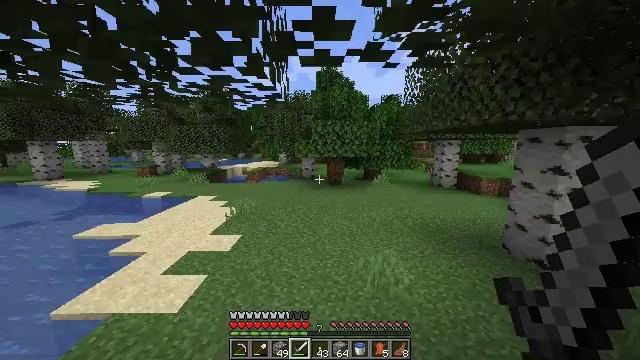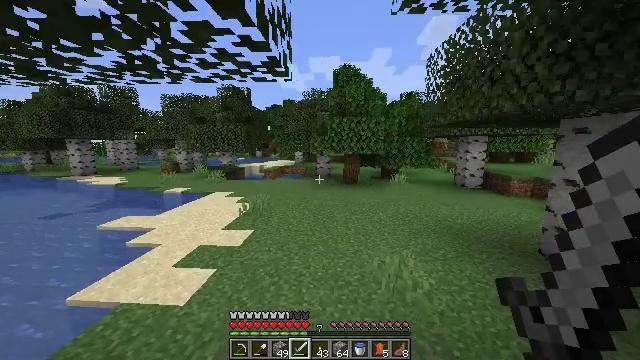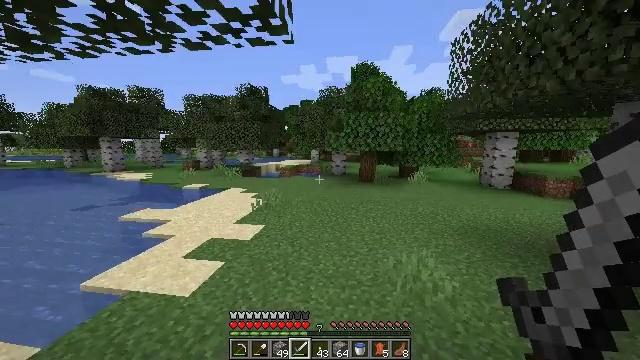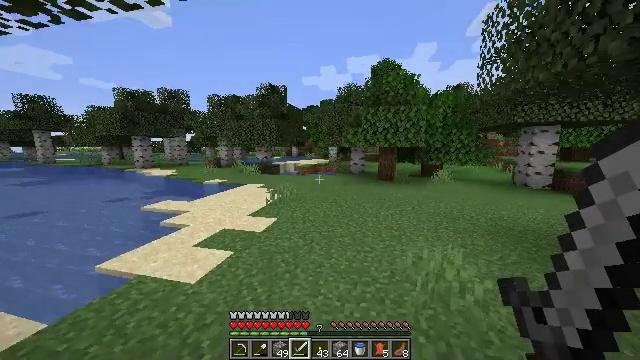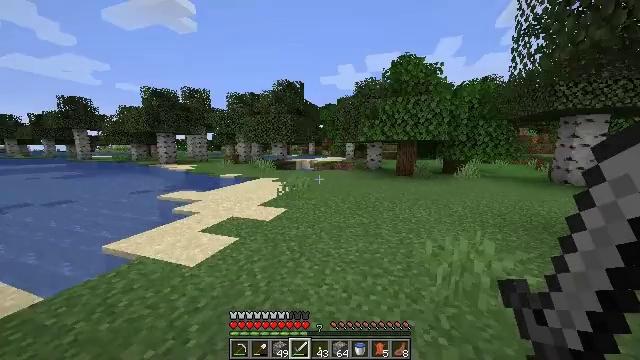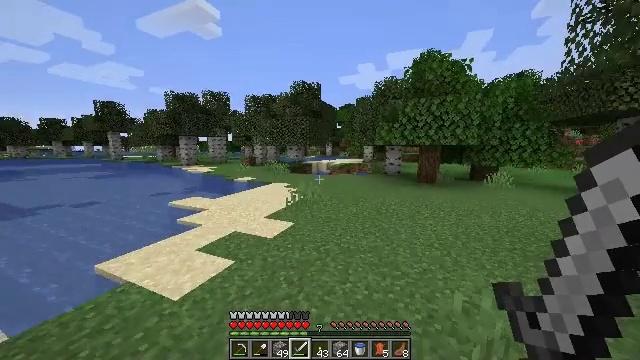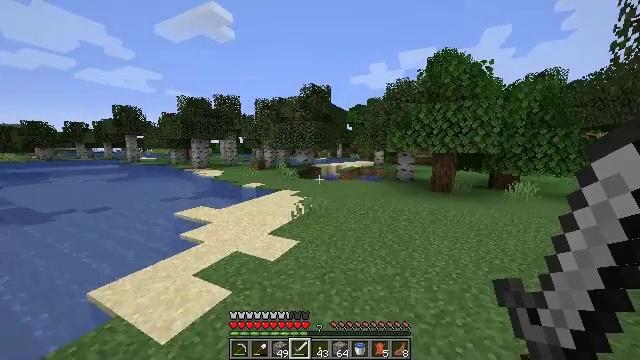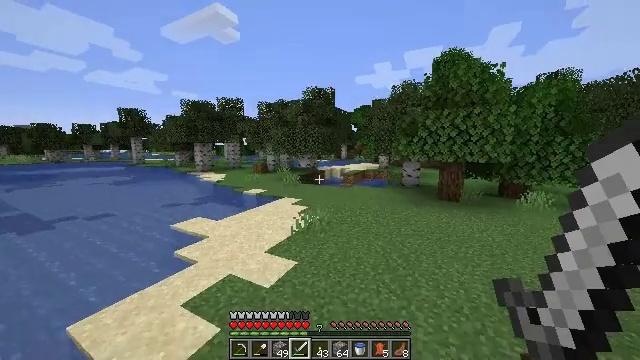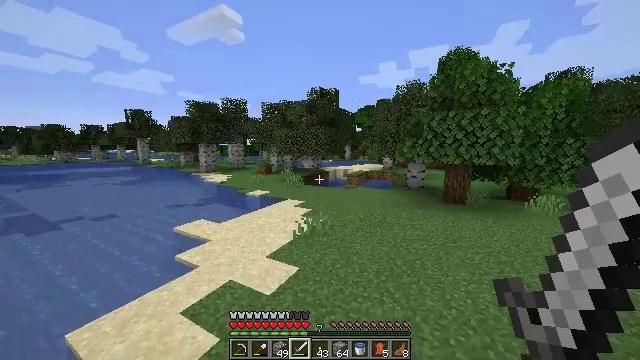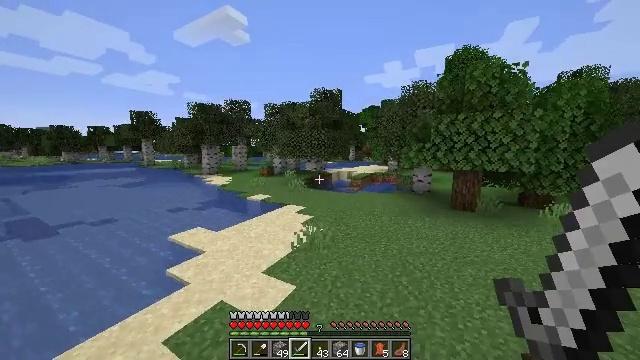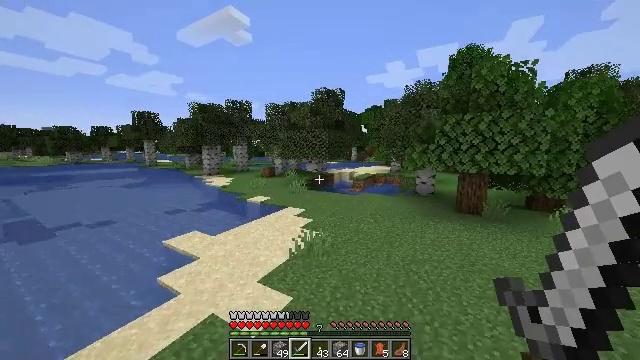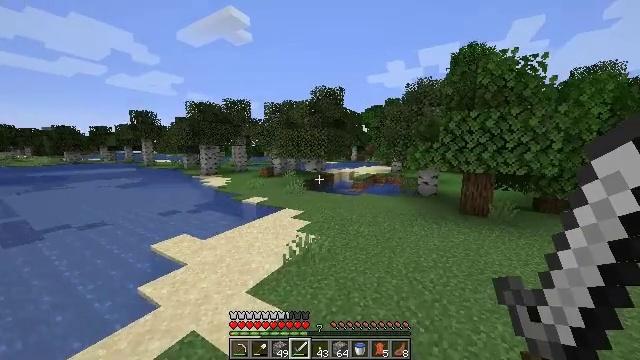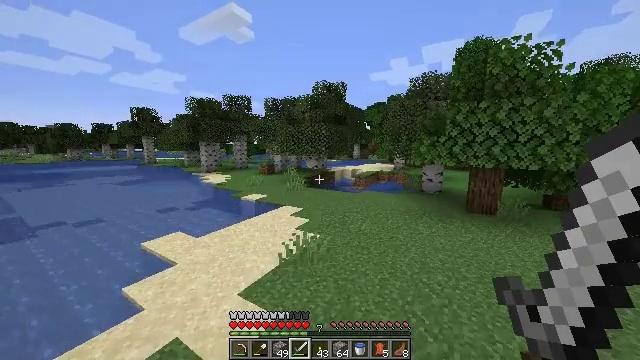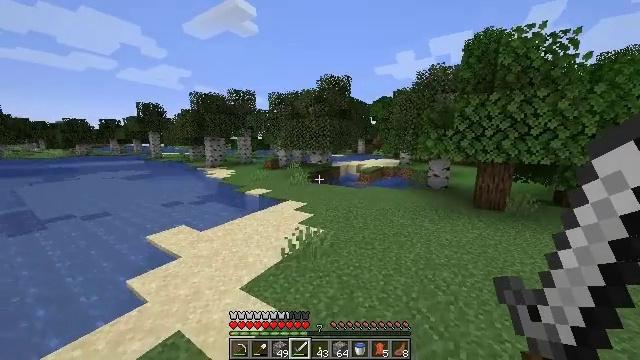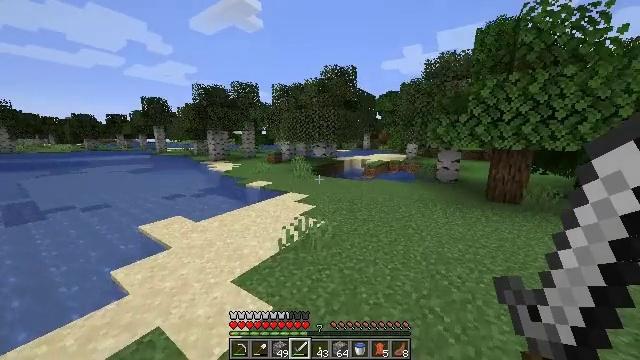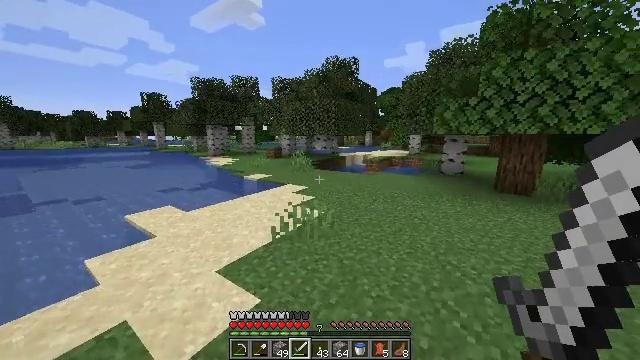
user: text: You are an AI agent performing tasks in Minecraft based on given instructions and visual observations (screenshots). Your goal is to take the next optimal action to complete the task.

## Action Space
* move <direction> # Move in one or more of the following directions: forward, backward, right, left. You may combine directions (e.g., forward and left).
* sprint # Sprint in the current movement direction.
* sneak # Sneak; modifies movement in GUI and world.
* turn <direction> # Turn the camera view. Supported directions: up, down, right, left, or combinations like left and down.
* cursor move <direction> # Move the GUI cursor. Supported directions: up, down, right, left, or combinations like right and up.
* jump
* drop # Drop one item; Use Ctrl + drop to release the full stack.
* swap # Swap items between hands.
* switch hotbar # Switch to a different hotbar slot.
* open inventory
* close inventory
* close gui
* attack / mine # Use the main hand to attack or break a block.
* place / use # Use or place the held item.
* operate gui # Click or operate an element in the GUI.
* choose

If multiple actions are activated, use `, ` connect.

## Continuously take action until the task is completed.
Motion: motion action
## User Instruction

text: Collect sugar cane near water sources.
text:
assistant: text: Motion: move forward, sprint, turn left, jump
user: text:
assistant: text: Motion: move forward, sprint, turn left, jump
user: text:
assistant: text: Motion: move forward, sprint, turn left, jump
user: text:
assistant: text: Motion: move forward, sprint, turn left, jump
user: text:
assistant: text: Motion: move forward, sprint, turn left, jump
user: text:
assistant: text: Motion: move forward, sprint, turn left, jump
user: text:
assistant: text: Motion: move forward, sprint, turn left, jump
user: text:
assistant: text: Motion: move forward, sprint, turn left, jump
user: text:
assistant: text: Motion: move forward, sprint, turn left, jump
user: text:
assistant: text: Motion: move forward, sprint, jump
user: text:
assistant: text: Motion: move forward, sprint, jump
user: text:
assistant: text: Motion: move forward, sprint, jump
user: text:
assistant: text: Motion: move forward, sprint, turn left and down, jump
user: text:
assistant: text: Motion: move forward, sprint, turn left, jump
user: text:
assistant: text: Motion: move forward, sprint, jump
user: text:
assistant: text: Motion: move forward, sprint, turn left and down, jump
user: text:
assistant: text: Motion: move forward, sprint, turn left and down, jump
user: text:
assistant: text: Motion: move forward, sprint, turn left and down, jump
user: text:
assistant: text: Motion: move forward, sprint, turn left, jump
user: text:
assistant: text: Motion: move forward, sprint, turn left, jump
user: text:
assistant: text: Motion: move forward, sprint, jump
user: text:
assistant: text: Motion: move forward, sprint, jump
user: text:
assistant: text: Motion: move forward, sprint, jump
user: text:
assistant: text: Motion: move forward, sprint, jump
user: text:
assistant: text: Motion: move forward, sprint, jump
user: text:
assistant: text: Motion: move forward, sprint, jump
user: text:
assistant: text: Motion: move forward, sprint, jump
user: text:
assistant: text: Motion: move forward, sprint, jump
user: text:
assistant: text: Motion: move forward, sprint, jump
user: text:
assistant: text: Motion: move forward, sprint, jump